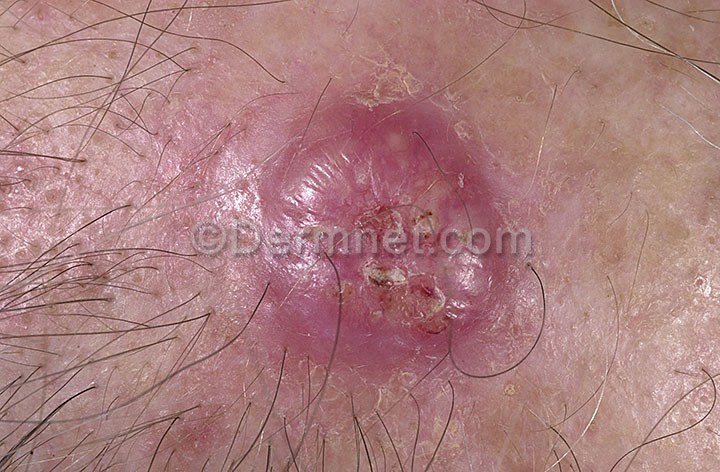
Disease: Seborrheic Keratoses and other Benign Tumors